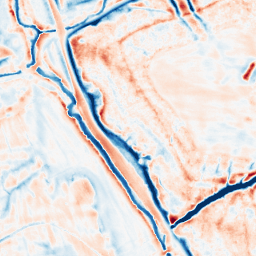
Category: edge_preserving
Decomposition family: bilateral
Decomposition parameters: d: 21
sigma_color: 25
sigma_space: 150
Upsampling method: bilinear
Upsampling parameters: scale: 4
Upsampling scale: 4